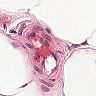
Metastatic tissue present: no